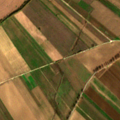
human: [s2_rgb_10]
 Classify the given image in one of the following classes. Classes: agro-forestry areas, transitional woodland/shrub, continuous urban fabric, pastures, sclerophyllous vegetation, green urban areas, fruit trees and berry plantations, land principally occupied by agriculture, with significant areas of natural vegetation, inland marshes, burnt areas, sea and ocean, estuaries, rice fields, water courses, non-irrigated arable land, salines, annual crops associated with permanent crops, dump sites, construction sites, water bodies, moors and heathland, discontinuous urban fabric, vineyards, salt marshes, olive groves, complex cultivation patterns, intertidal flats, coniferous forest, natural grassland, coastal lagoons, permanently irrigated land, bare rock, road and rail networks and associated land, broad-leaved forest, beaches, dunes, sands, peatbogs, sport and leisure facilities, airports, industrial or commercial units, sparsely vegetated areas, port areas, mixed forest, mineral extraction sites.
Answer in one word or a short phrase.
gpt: permanently irrigated land, vineyards, complex cultivation patterns